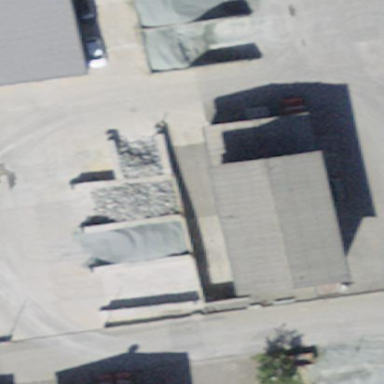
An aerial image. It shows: Building with gabled roof.